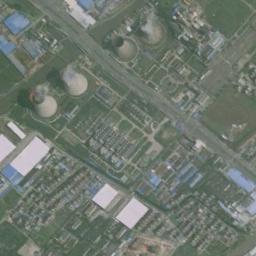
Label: thermal_power_station